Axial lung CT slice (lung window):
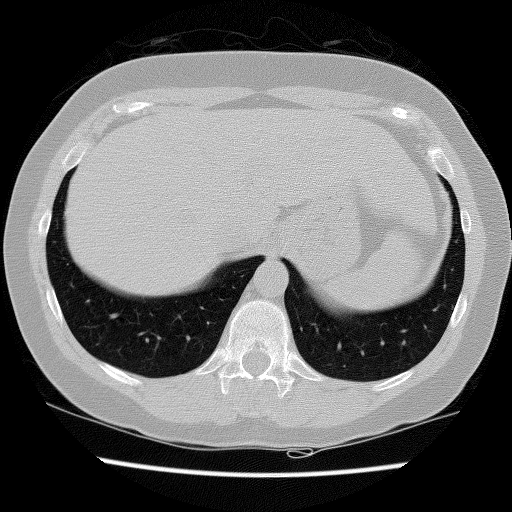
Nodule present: no